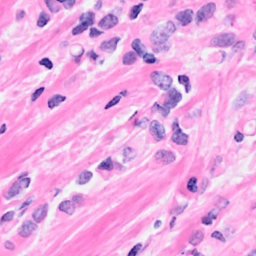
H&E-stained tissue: Breast